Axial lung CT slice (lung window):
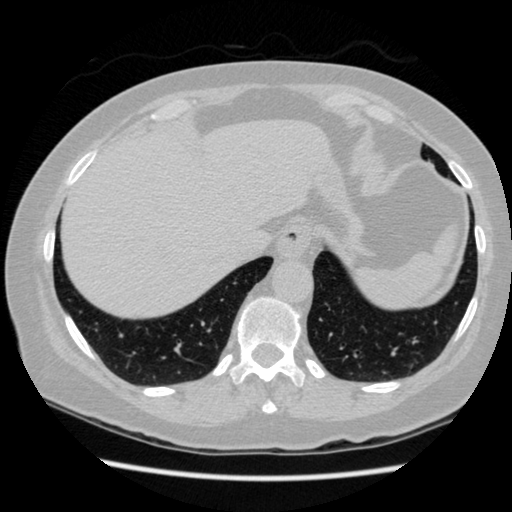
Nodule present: no